Aerial crown-view tile of a tropical tree (Barro Colorado Island, Panama), acquired 20240716:
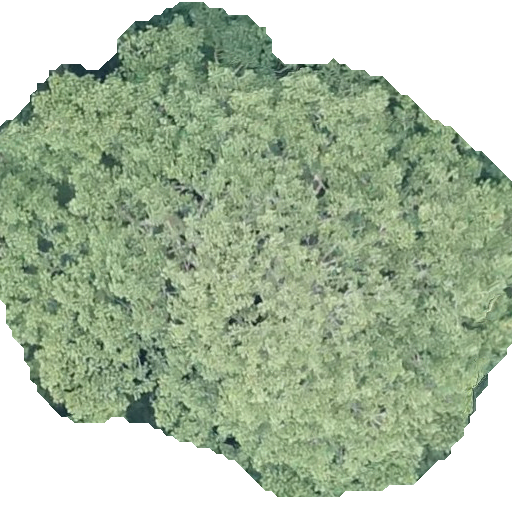
Species: Sterculia apetala
GBIF accepted scientific name: Sterculia apetala
Crown area: 297.984 m²